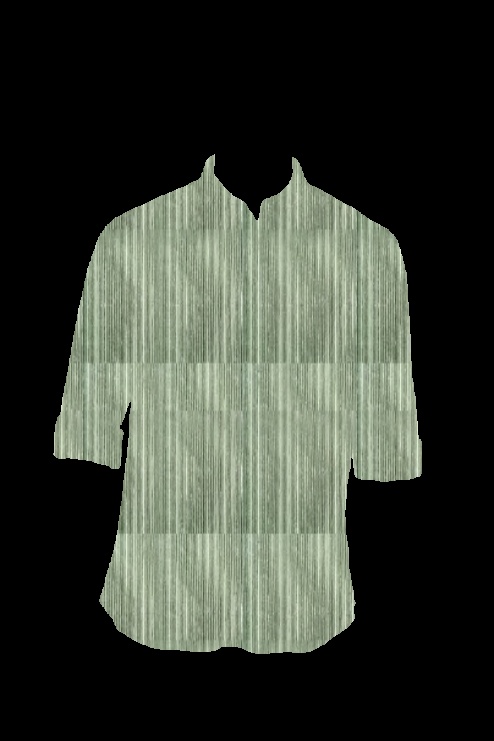
green japanese tee